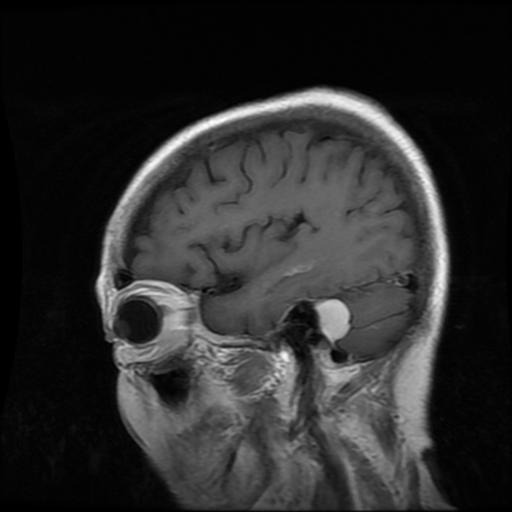
Label: meningioma